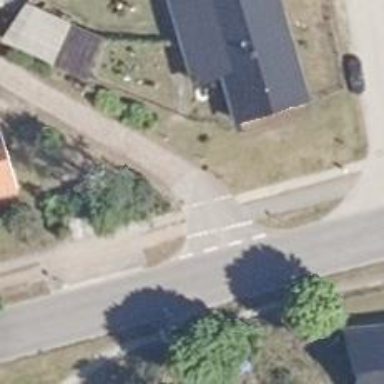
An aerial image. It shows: Road with "give way" sign.